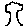
Label: tree